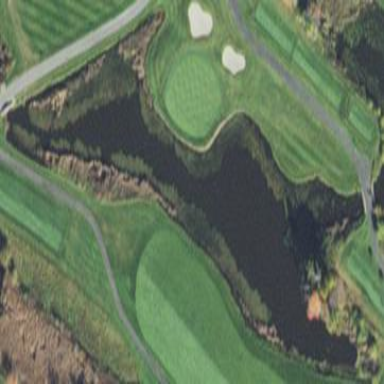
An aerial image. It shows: Water hazard in golf course. The hazard is natural water feature.